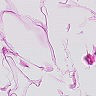
Metastatic tissue present: no